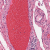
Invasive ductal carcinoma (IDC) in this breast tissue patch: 0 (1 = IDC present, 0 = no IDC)